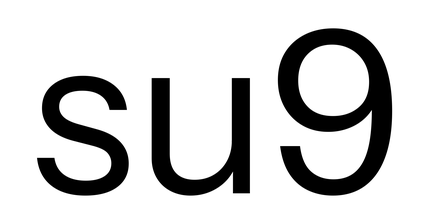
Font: InstrumentSans_Regular